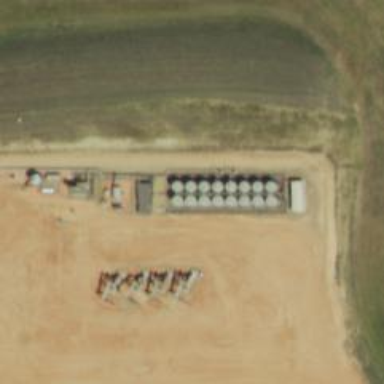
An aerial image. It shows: Storage tank with man-made structure.